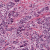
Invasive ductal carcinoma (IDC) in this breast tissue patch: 1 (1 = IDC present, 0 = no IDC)